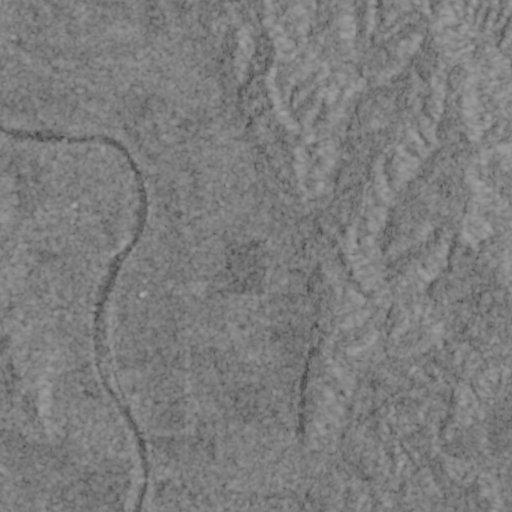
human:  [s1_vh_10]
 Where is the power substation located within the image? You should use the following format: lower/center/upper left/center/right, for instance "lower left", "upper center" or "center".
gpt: The power substation is located in the lower right of the image.
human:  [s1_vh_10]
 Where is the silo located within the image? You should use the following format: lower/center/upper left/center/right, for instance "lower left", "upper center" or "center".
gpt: The silo is located in the upper left of the image.
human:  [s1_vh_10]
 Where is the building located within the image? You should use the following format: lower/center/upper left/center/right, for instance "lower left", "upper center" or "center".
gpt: There is no building in the image.

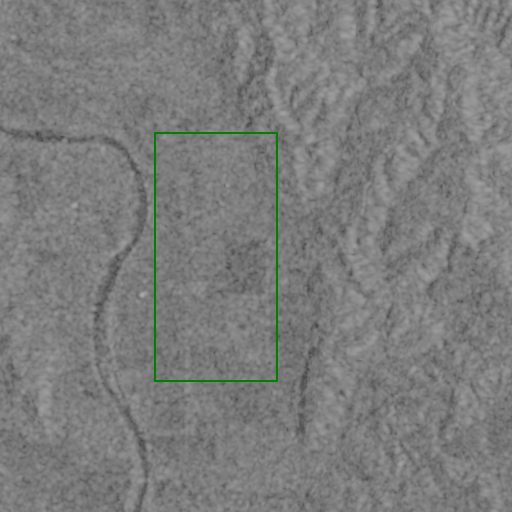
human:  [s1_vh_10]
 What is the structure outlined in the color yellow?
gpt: There is no yellow outline.
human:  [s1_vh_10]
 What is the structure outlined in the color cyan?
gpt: There is no structure outlined in cyan.